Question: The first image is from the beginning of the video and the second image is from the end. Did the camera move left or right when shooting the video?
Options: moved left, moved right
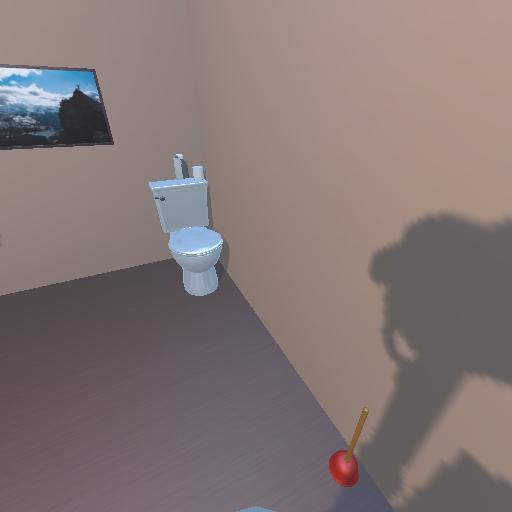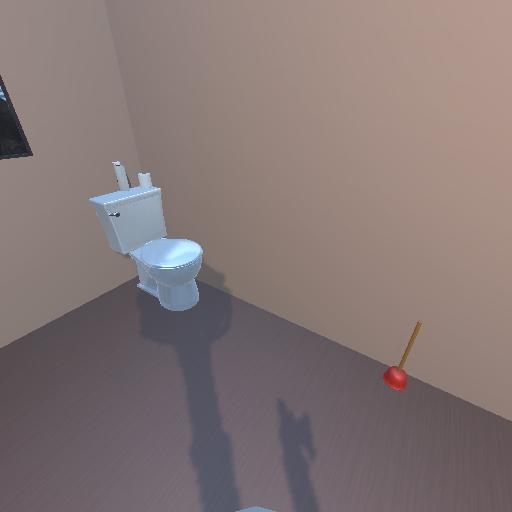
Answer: moved left